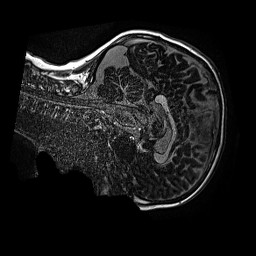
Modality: MP2RAGE
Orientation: sagittal
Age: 11
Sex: male
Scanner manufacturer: siemens
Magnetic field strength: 3 T
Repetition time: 4 s
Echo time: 0.00299 s